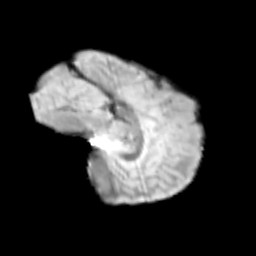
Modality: T2w
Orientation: sagittal
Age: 9
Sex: male
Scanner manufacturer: siemens
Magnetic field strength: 3 T
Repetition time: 3.8 s
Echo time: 0.07 s